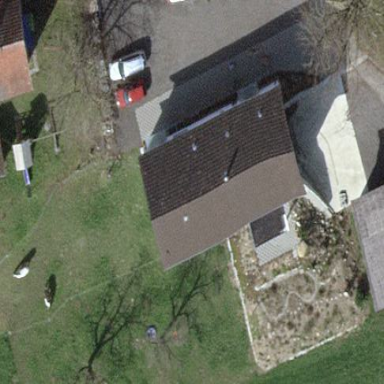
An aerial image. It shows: Semi-detached house with gabled roof.